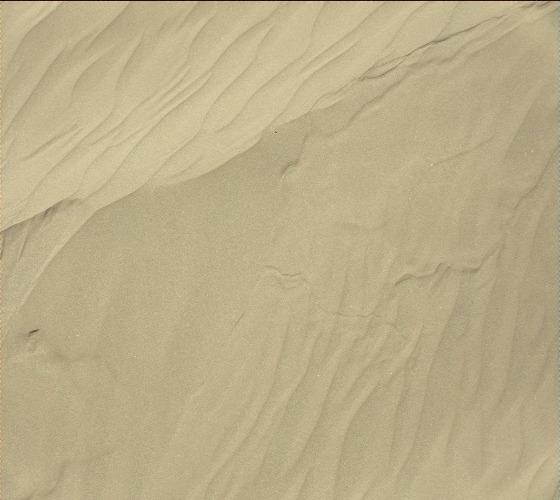
Terrain classes present: Gravel / Sand / Soil